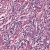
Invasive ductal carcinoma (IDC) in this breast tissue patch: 1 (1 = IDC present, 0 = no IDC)